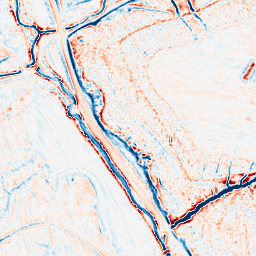
Category: multiscale
Decomposition family: dog_multiscale
Decomposition parameters: sigma_ratio: 1.6
n_scales: 3
base_sigma: 0.5
Upsampling method: quartic
Upsampling parameters: scale: 4
Upsampling scale: 4